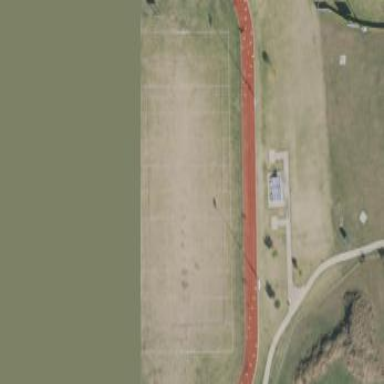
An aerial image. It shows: Tartan track in leisure land.